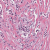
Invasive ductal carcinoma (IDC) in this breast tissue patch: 1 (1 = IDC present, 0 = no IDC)